Question: I'm creating a page that searches for an item and then be able to edit/update it. I was able to do it when it returns just one result but when it gives me multiple results I could only edit the very last item. Below is my code:
'''
.......
$dj =$_POST[djnum];
$sql= "SELECT * From dj WHERE datajack LIKE '$dj%'";
$result = mysql_query($sql);
//more code in here//
while ($info =mysql_fetch_array($result)) {
// display the result
echo "<form action="dj_update.php" method="POST"><input type="hidden" name="djnumber" value="".$info['datajack']."">";
echo "<tr><td>DJ ".$info['datajack']."</td>";
echo "<td>".$info['building']."&nbsp;</td>";
echo "<td>Rm ".$info['room']."&nbsp;</td>";
echo "<td>".$info['switch']."&nbsp;</td>";
echo "<td>".$info['port']."&nbsp;</td>";
echo "<td>".$info['notes']."&nbsp;</td>";
echo "<td style="text-align:center;"><input type="Submit" value="Edit" ></td></tr>";
}
// more code here //
'''
Then this is the screen shot of the result:

The idea is the user should be able to click on "Edit" and be able to edit/update that particular item. But when I click any of the Edit button I could only edit the last item. What am I missing here? Is there an easier way to do this?
Thanks guys and Happy new year!
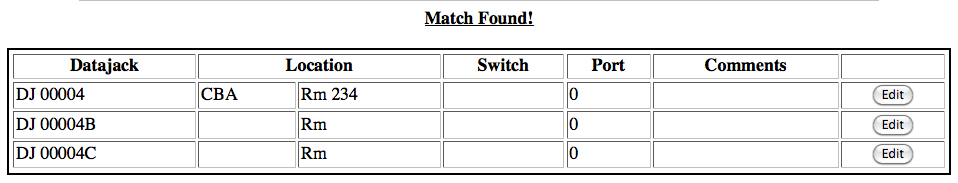
Answer: There's no form closing tag - it should be added after each "Edit" button.
Now, since forms are not closed, there are several hidden inputs with the same "djnumber" in each form, and I suppose, browser sends only one value - which is specified in your last row.
So, adding the following at the end of your loop:
'''
echo "</form>";
'''
should help.